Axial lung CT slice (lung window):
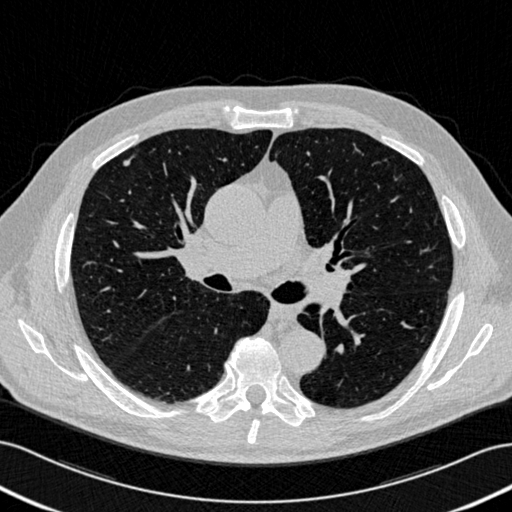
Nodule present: yes
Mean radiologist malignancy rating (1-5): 2.25